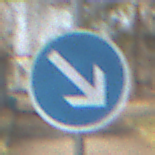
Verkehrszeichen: VorgeschriebeneVorbeifahrtRechts
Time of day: MorningAfternoon
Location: Outdoor (Suburban)
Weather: PartlyCloudy
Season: NotSpecified
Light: Natural